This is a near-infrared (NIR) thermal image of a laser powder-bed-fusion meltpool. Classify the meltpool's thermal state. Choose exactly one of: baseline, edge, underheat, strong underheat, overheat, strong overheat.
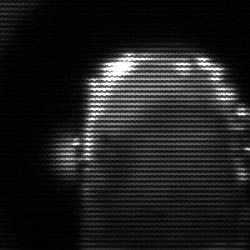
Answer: baseline